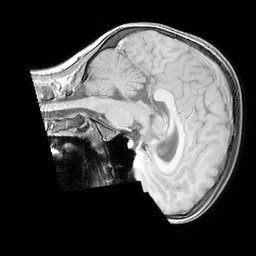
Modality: T1w
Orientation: sagittal
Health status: ill
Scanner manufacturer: philips
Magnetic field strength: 3 T
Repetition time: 0.3787 s
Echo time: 0.002908 s